Aerial crown-view tile of a tropical tree (Barro Colorado Island, Panama), acquired 20250616:
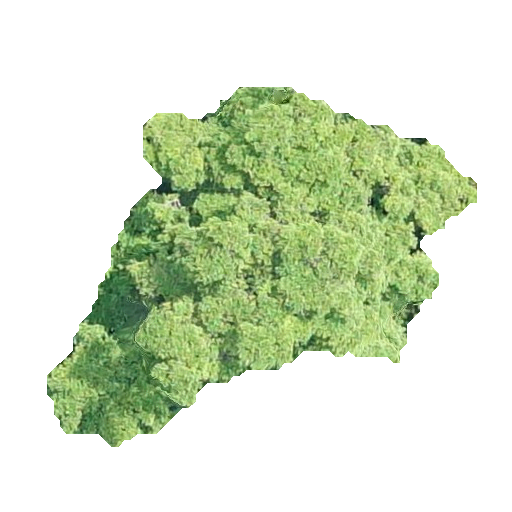
Species: Terminalia oblonga
GBIF accepted scientific name: Terminalia oblonga
Crown area: 129.057 m²